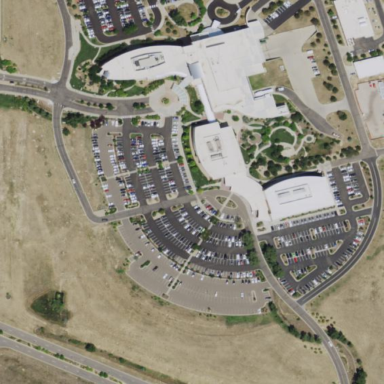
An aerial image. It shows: Healthcare facility identified as hospital.